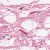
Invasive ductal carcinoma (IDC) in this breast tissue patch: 0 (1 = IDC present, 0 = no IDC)